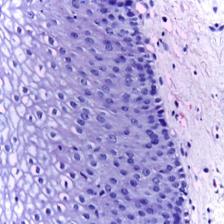
Diagnosis: Normal